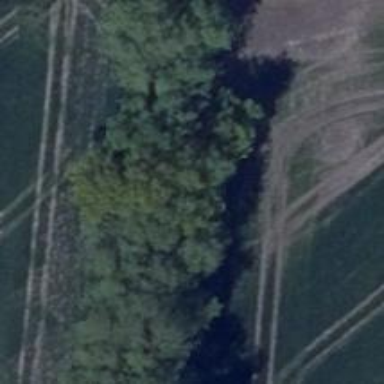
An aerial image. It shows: Row of trees in natural setting.